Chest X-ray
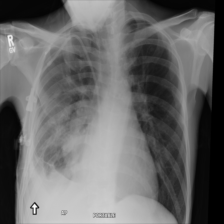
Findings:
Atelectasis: negative
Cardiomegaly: negative
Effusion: positive
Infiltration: positive
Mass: negative
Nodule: negative
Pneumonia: negative
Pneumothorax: positive
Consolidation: negative
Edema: negative
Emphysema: negative
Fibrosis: negative
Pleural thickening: negative
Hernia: negative